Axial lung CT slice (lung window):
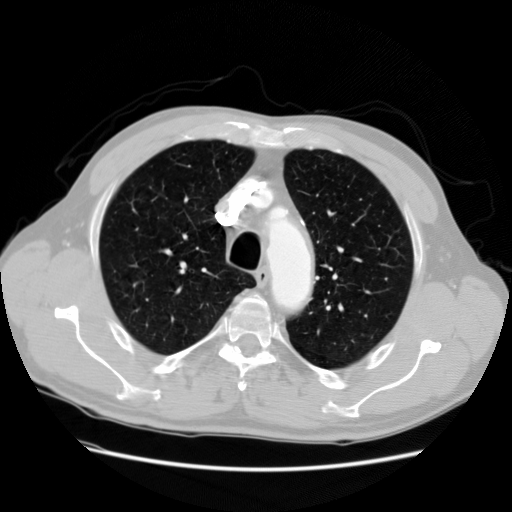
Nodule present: no